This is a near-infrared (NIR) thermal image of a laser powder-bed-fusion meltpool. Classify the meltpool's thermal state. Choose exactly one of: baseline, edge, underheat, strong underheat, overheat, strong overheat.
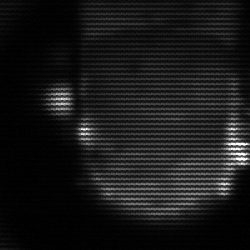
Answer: baseline